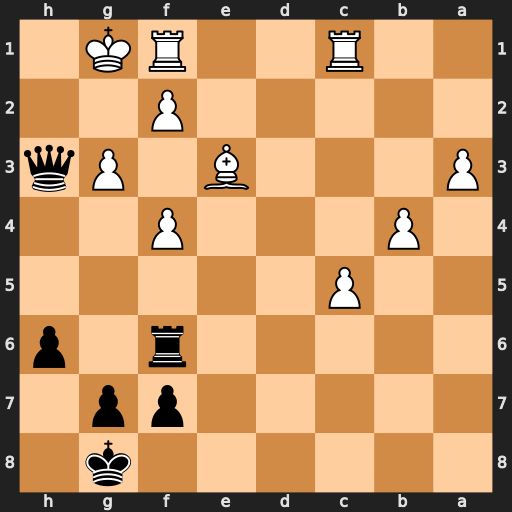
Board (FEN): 6k1/5pp1/5r1p/2P5/1P3P2/P3B1Pq/5P2/2R2RK1
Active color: b
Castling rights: -
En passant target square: -
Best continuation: Rf5 Rc2 Rh5 f3 Qh1+ Kf2 Qh2+ Ke1 Qxc2